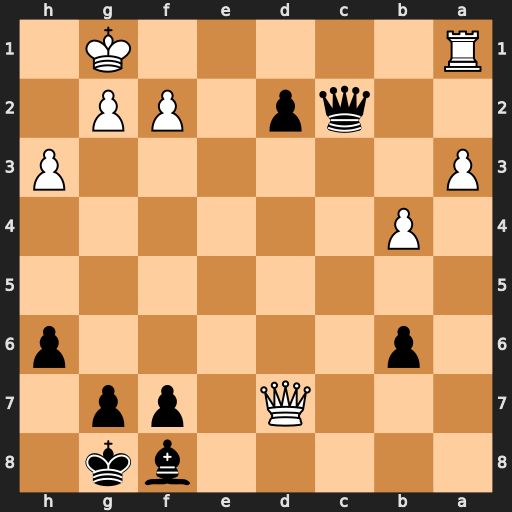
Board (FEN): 5bk1/3Q1pp1/1p5p/8/1P6/P6P/2qp1PP1/R5K1
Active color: b
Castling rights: -
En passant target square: -
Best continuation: Qc1+ Rxc1 dxc1=Q+